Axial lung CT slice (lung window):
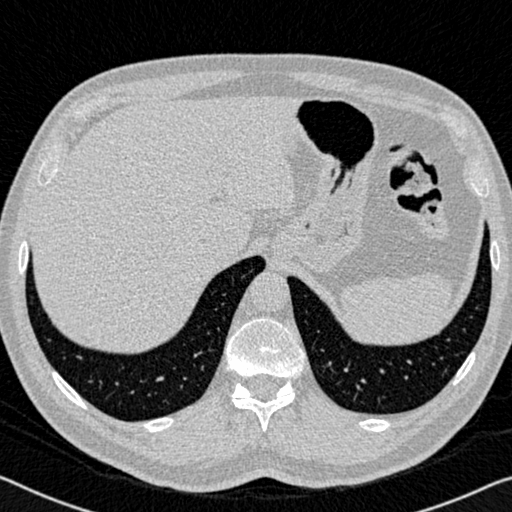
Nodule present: no